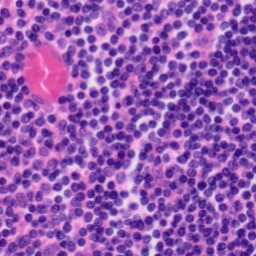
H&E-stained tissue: Tonsil